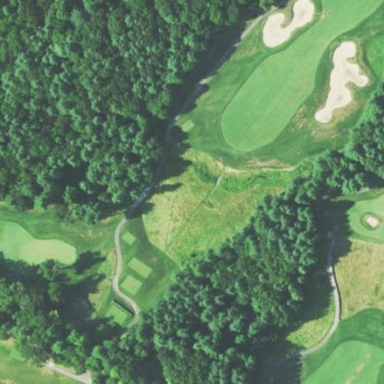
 serving as water hazard for golf course."